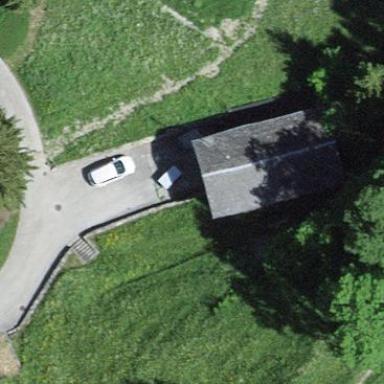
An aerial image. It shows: Simple house.